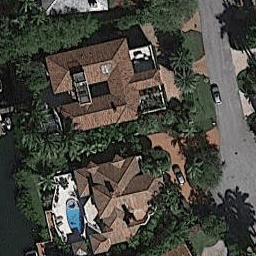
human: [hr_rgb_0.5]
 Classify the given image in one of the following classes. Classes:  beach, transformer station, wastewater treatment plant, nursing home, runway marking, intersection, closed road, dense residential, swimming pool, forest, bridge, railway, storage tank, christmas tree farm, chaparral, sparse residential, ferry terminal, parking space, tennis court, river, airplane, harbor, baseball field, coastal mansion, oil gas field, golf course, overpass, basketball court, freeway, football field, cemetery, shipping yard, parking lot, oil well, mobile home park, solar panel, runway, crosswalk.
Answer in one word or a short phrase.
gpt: coastal mansion